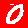
Digit: 0